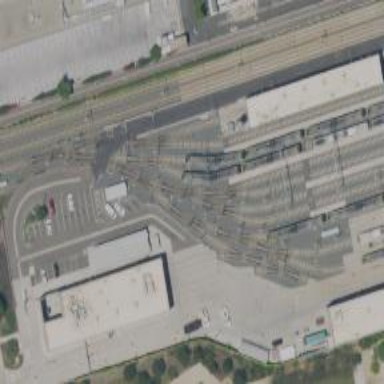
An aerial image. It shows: Light rail service yard with electrified contact lines.